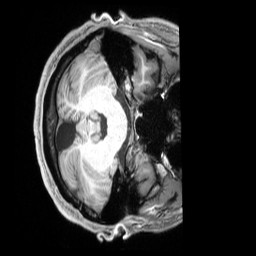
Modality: T1w
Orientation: axial
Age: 28
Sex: male
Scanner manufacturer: siemens
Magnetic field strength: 3 T
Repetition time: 2.3 s
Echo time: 0.00229 s